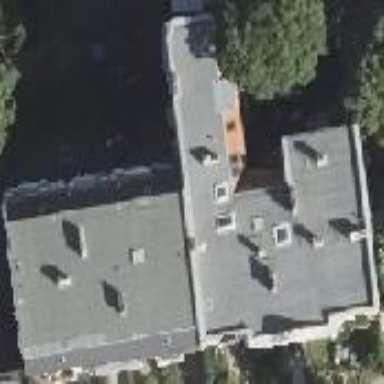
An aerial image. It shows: Apartment building with double saltbox roof shape.